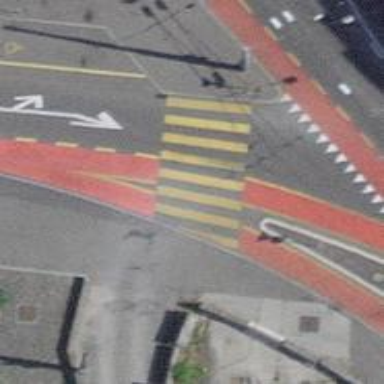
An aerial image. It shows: Kerb barrier.